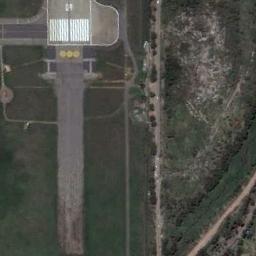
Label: runway